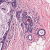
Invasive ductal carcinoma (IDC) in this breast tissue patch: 0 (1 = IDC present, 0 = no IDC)